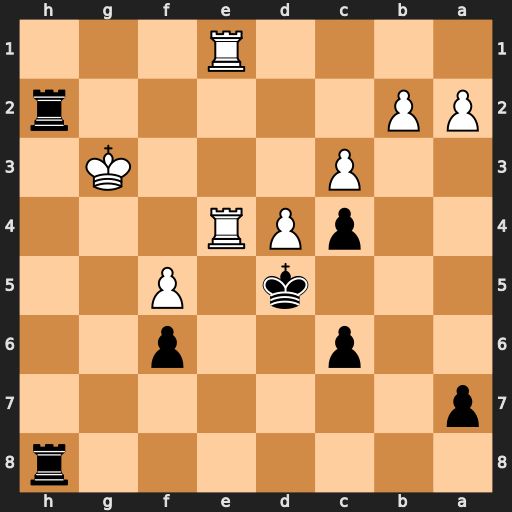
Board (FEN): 7r/p7/2p2p2/3k1P2/2pPR3/2P3K1/PP5r/4R3
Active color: b
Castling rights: -
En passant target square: -
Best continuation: R8h3+ Kg4 Rh4+